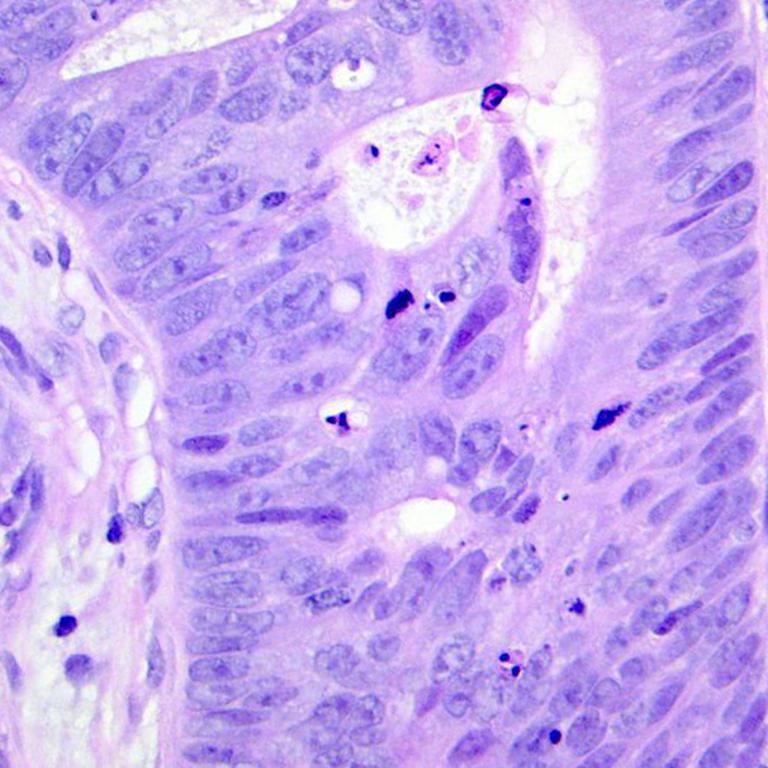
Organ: colon
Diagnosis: adenocarcinomas